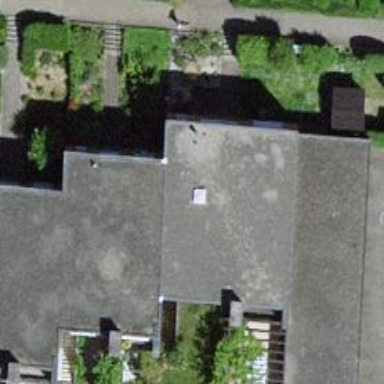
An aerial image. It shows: Building.